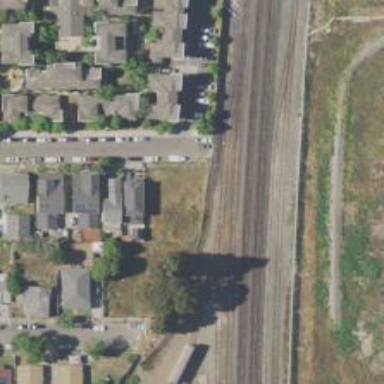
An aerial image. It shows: Railway siding for service.